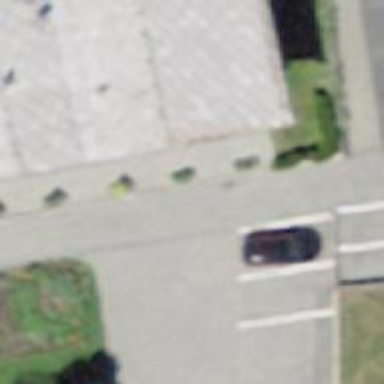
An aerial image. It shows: Driveway with paved surface.